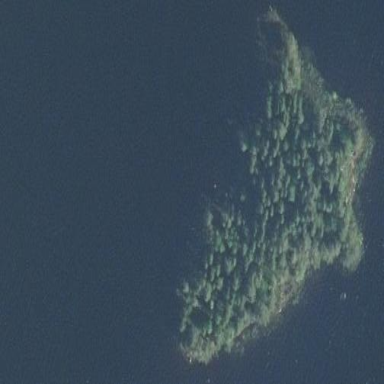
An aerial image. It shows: Islet.